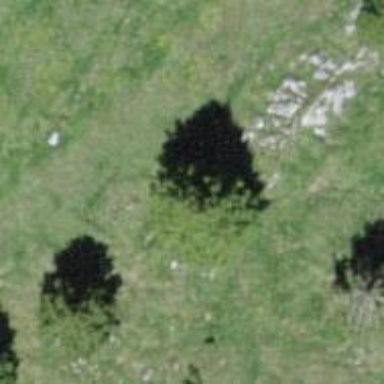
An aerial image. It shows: Needle-leaved tree in nature.